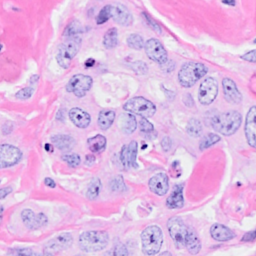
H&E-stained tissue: Breast